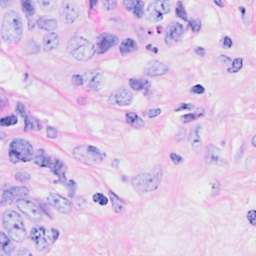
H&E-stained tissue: Breast